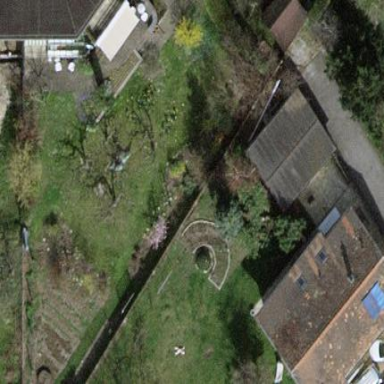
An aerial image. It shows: Garden surrounded by fence.